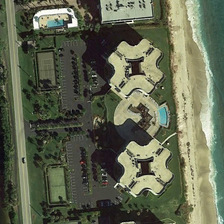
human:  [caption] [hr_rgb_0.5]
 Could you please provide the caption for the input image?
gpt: several buildings and green trees with two swimming pools and parking lots are near a beach in a resort .

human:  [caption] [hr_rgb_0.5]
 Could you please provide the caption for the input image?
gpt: several buildings and green trees with two swimming pools and parking lots are near a beach in a resort .

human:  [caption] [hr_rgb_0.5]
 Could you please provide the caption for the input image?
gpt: several buildings and green trees with two swimming pools and parking lots are near a beach in a resort .

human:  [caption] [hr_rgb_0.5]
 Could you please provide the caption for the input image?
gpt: several buildings and green trees with two swimming pools and parking lots are near a beach in a resort .

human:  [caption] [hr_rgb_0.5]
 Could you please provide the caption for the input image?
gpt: several buildings and green trees with two swimming pools and parking lots are near a beach in a resort .